Interaction volume radius: 5 \u00c5
Interaction volume height: 10 \u00c5
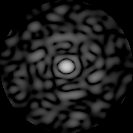
Disorder parameter: 0.8226